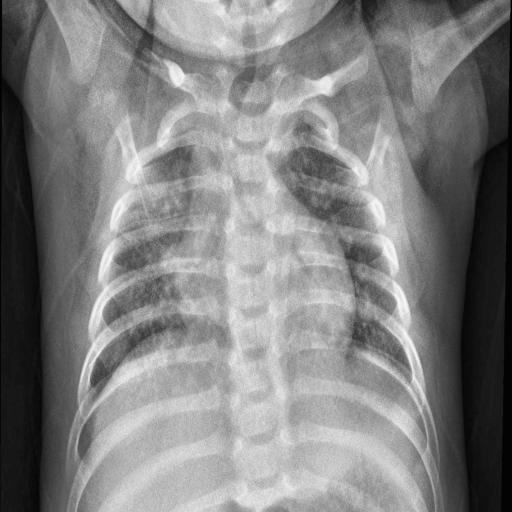
Finding: PNEUMONIA